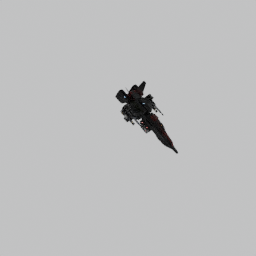
Label: mechanical